Question: I have recently started learning R language and was working on combination of vectors. I was following a tutorial and when I try to print character, complex, integer vector in c() there is a space difference between them.
I have enclosed the snapshot for the same as I might not be able to articulate it properly in words.

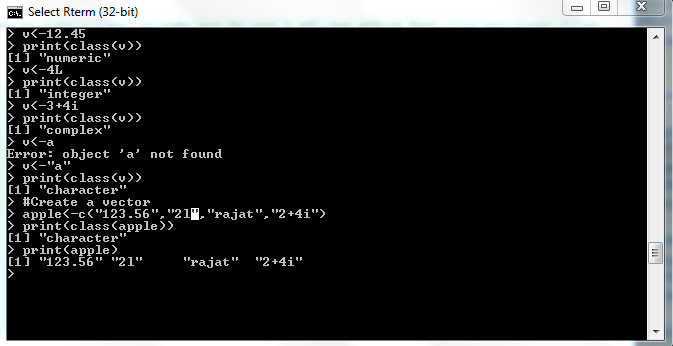
Answer: As <URL> commented, a vector can only contain one specific data type. Here since you have character datatype, all the other data types are coerced into character datatype.
'''
x <- c(123.56, 21, "rajat", 2+4i); print(x)
'''
The space which should not be a problem as far as I understand is created because you have different number of characters in each elements of the vector.
'''
>nchar(x)
[1] 6 2 5 4
'''
Now, if you have equal number of characters the space distribution is as expected:
'''
x <- c(123.56, 210000, "rajata", 2+442i); print(x)
[1] "123.56" "210000" "rajata" "2+442i"
nchar(x)
[1] 6 6 6 6
'''